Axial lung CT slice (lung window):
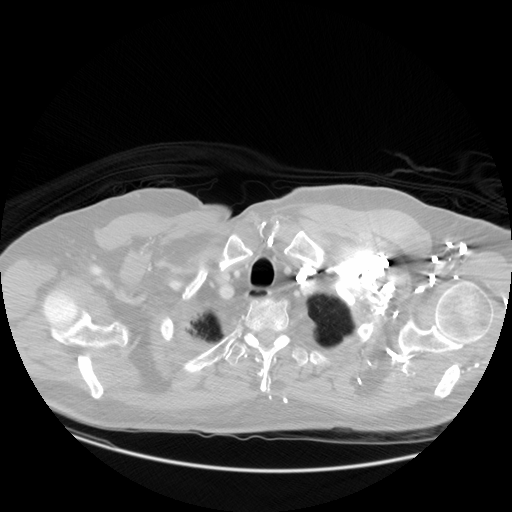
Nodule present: no